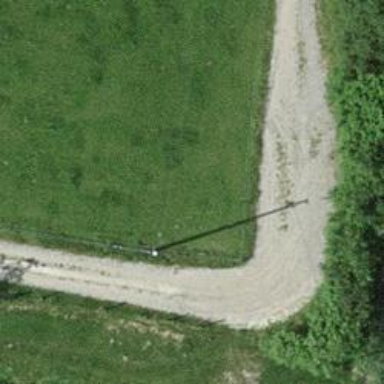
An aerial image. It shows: Minor power line.